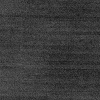
Atmospheric dust classification: dusty